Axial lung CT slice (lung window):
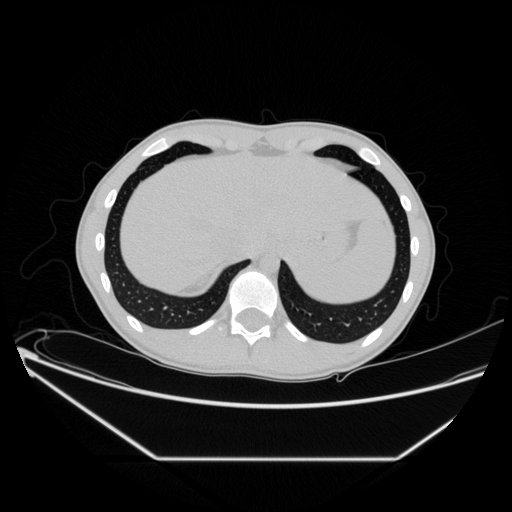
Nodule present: no